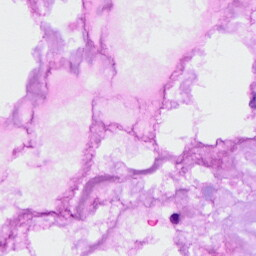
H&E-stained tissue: Ovarian